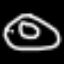
Label: donut